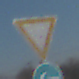
Verkehrszeichen: VorfahrtGewaehren
Zusatzzeichen unten: VorgeschriebeneFahrtrichtungHierLinks
Umgebung: Outdoor, Nature
Tageszeit: MorningAfternoon
Wetter: PartlyCloudy
Licht: Natural
Jahreszeit: NotSpecified
Kontrast: HighContrast